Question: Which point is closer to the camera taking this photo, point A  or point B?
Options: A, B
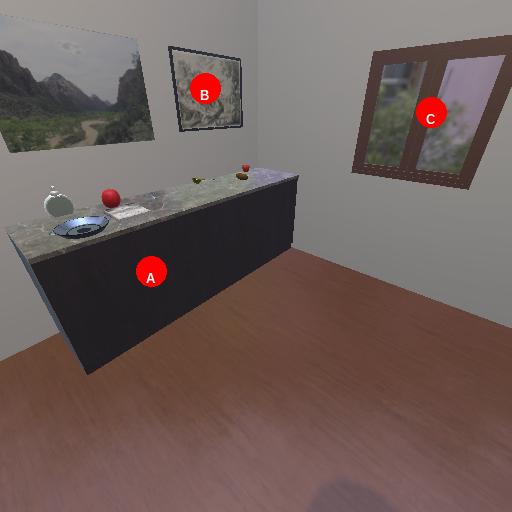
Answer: A